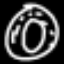
Label: donut